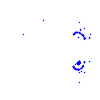
Particle: electron